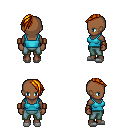
a pixel art fantasy rpg character, female body template, human, dark skin, teal pirate shirt, teal pants, dark blonde long mohawk hairstyle, leather bracers, white slippers, four views (front, back, left, right), 2x2 character sprite sheet, small pixel art, hard edges, no anti-aliasing